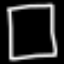
Label: square